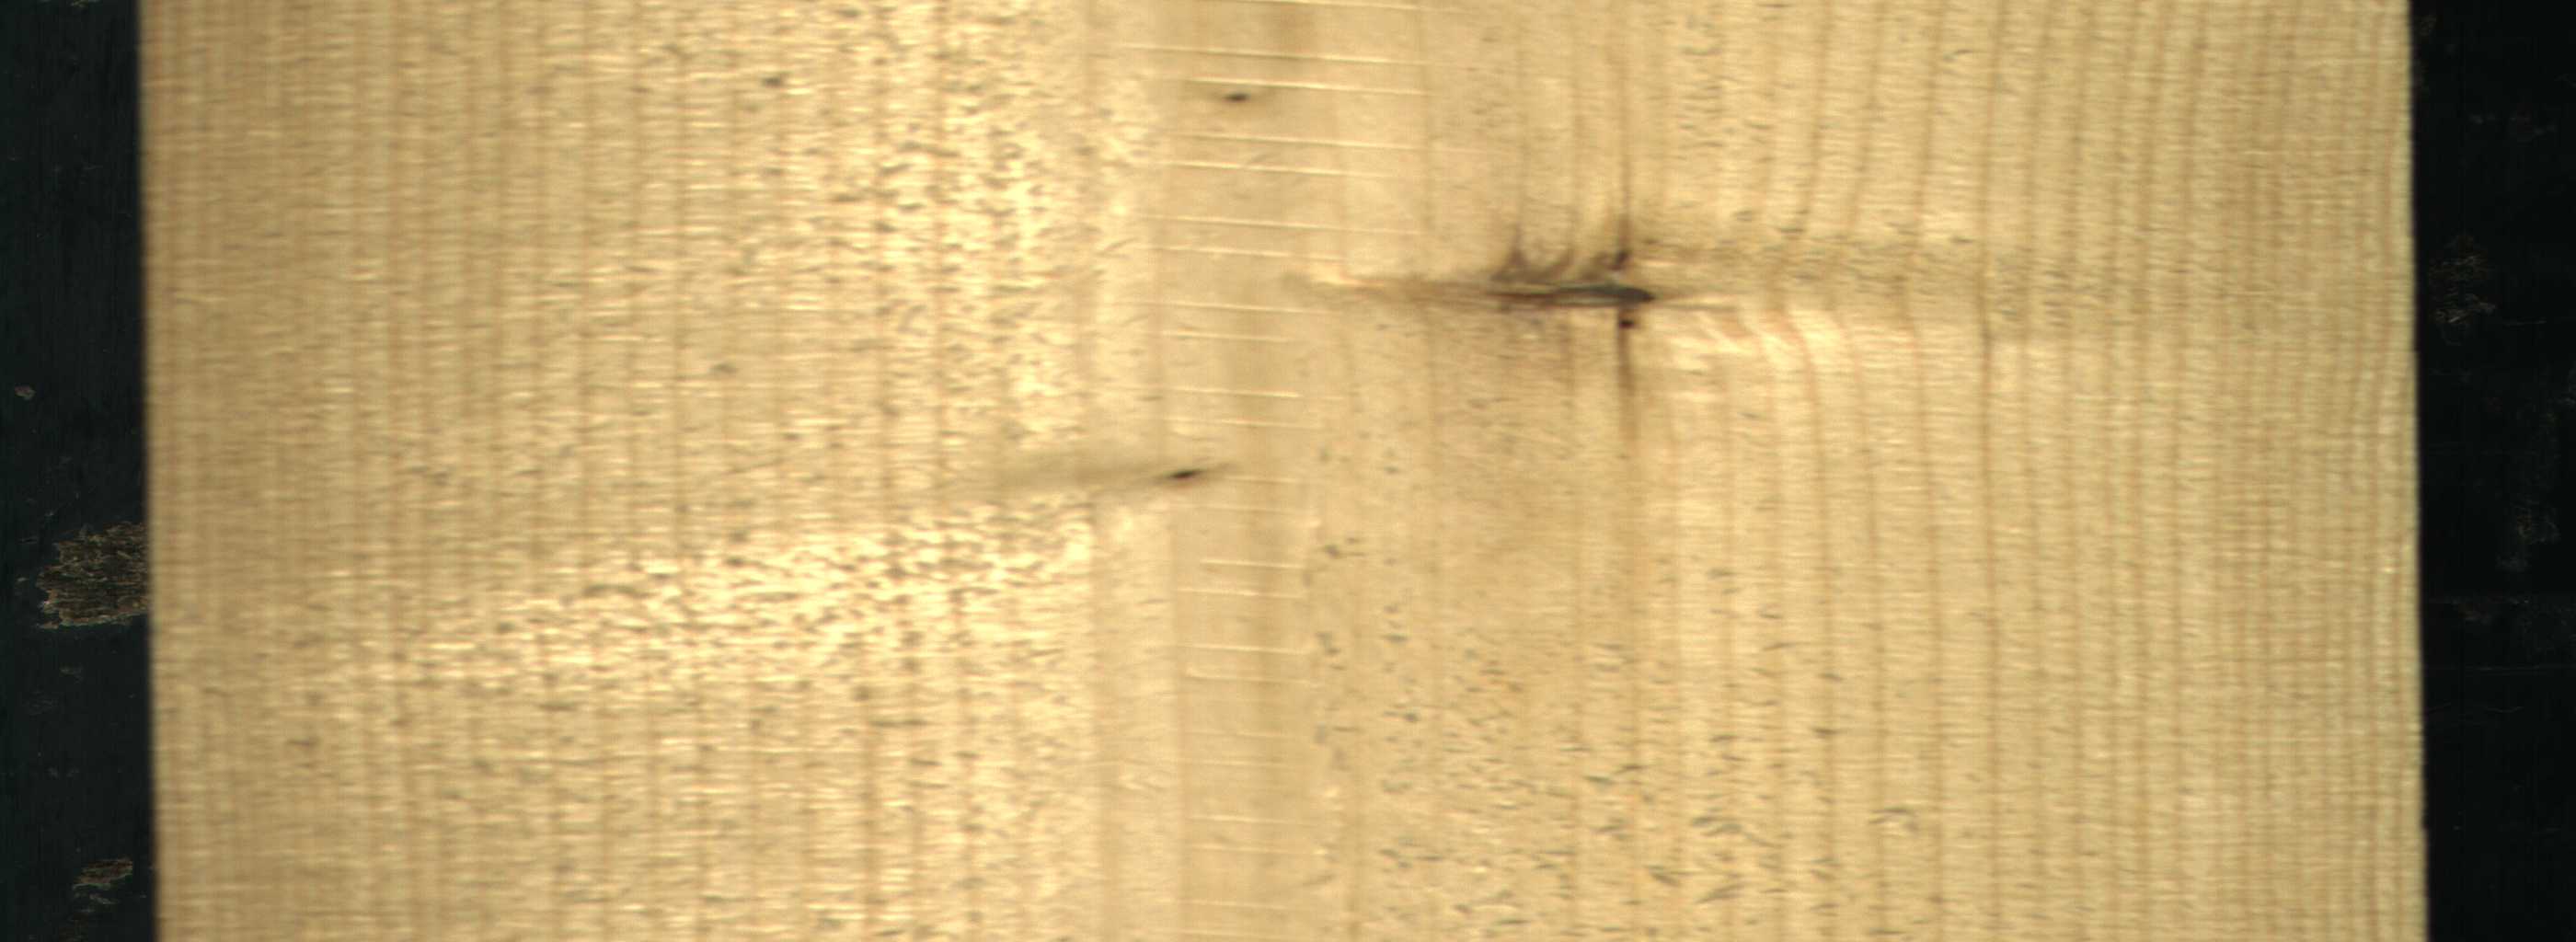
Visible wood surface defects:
Dead_Knot